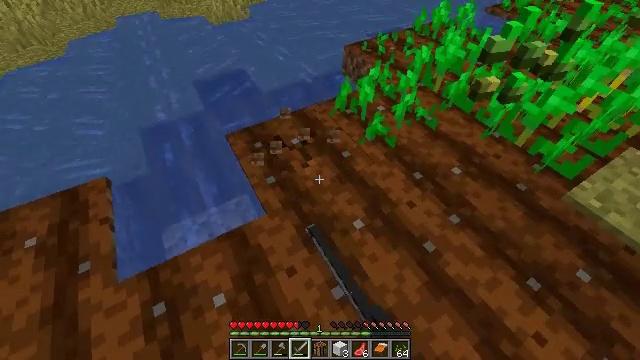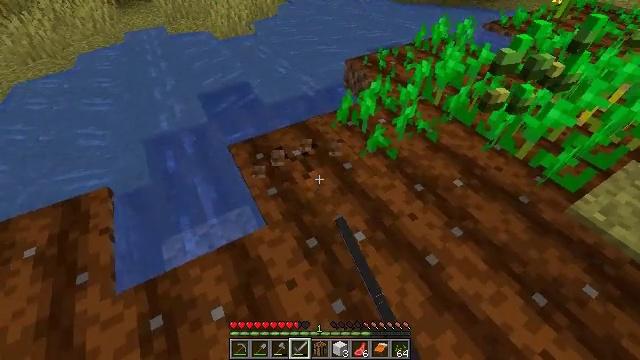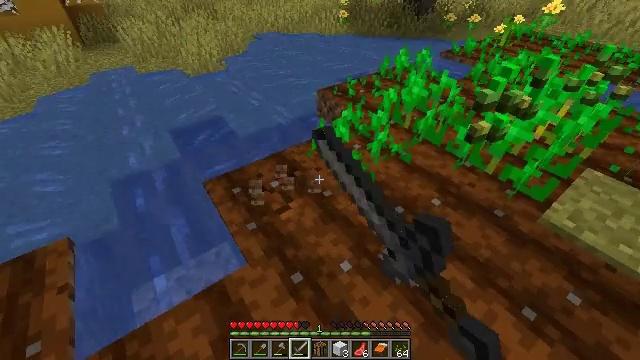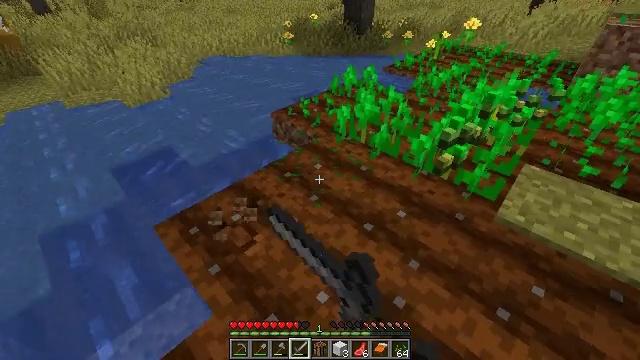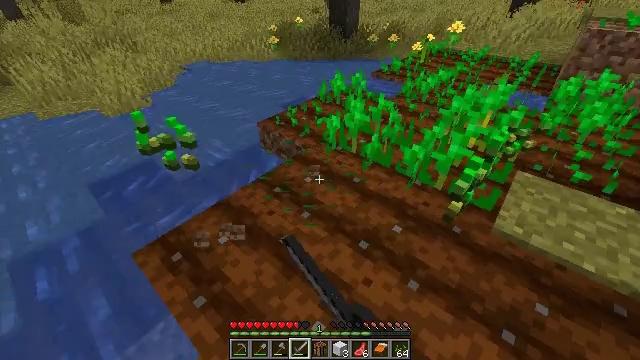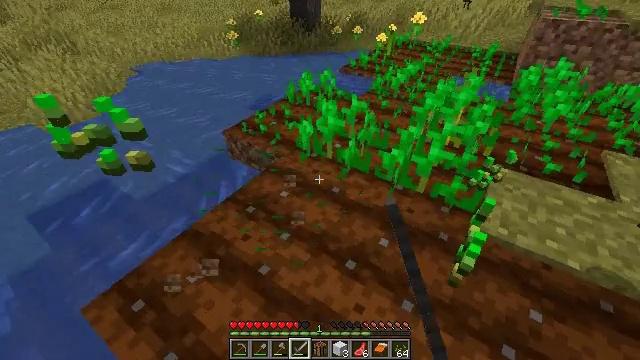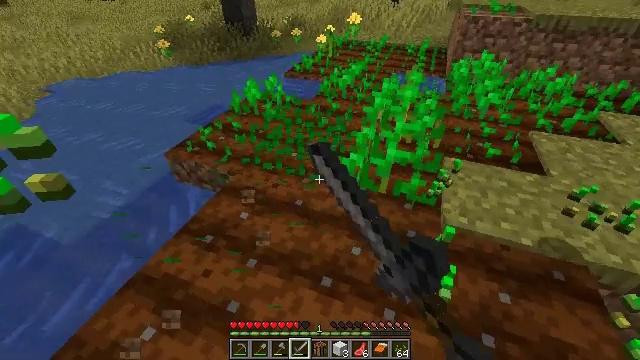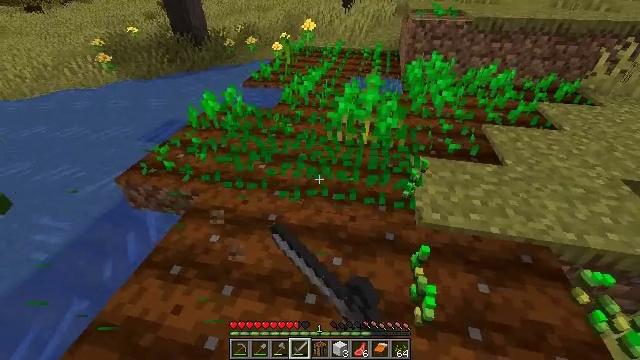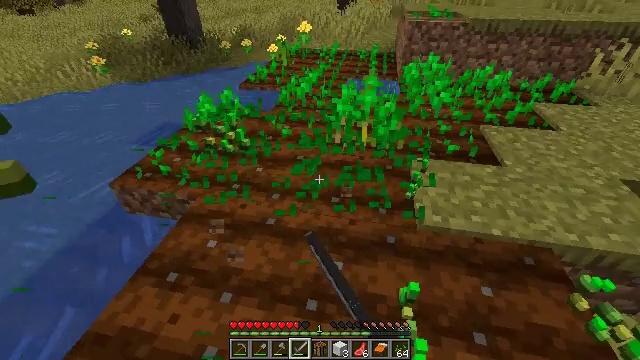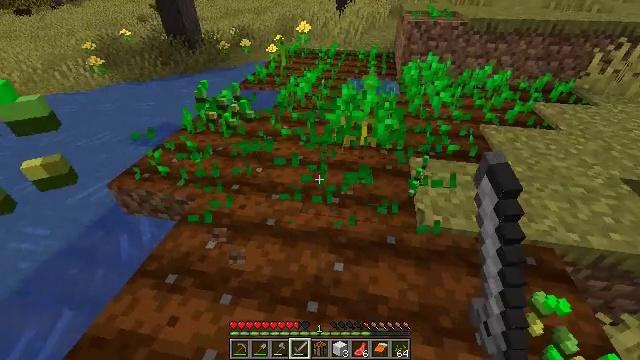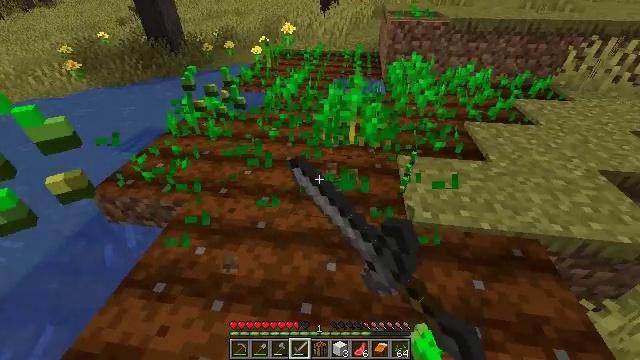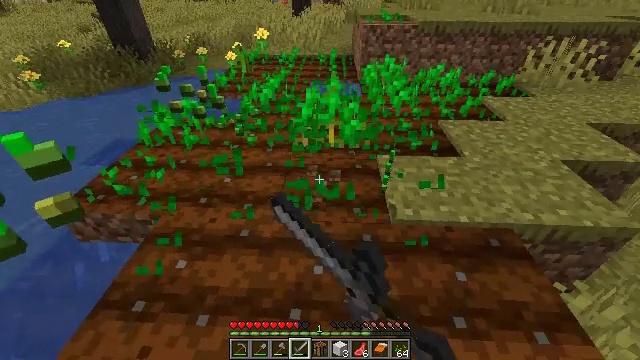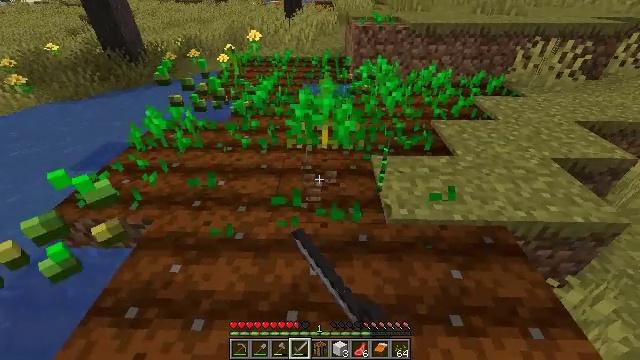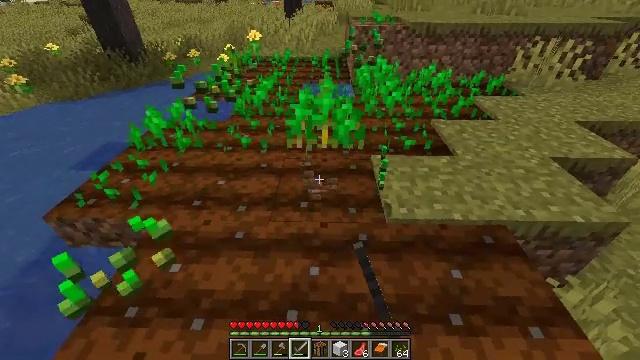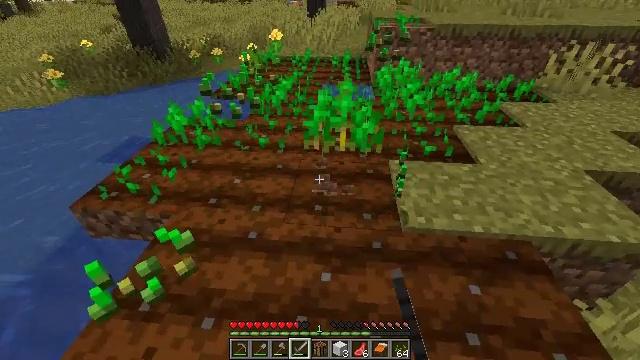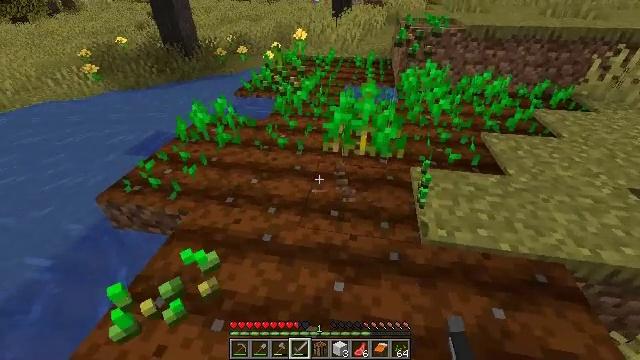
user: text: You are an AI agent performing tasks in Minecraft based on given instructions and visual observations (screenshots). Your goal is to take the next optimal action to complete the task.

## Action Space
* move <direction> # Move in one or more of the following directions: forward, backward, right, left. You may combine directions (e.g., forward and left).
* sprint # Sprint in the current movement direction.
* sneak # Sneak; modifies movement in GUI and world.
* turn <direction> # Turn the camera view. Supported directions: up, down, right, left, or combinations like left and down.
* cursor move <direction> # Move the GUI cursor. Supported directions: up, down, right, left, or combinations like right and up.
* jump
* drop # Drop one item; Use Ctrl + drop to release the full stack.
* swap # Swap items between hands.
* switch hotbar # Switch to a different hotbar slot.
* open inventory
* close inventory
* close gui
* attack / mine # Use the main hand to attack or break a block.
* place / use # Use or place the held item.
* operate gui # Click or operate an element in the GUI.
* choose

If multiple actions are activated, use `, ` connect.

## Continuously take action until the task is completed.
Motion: motion action
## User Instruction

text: Get wheat from the farmland.
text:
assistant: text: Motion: turn up, attack / mine
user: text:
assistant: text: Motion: move forward, turn right and up, attack / mine
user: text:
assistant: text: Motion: move forward, turn right and up, attack / mine
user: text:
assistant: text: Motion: move forward, turn right, attack / mine
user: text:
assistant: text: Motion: move forward, turn right and down, attack / mine
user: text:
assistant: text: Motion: turn right, attack / mine
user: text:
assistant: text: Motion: turn right and up, attack / mine
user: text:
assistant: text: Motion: attack / mine
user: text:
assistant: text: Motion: attack / mine
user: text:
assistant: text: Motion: turn right, attack / mine
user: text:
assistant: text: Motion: turn right, attack / mine
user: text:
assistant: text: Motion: turn right, attack / mine
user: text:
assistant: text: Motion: no_op
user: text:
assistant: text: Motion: move forward, turn left
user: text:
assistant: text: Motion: move forward, turn left
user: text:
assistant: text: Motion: move forward and move left, turn left
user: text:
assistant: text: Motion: move forward and move left
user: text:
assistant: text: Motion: move forward and move left
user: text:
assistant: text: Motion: move forward and move left, turn left
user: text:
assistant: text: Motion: turn left, attack / mine
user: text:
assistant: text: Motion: turn left and down, attack / mine
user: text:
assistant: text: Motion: turn left and down, attack / mine
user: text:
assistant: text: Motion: turn left and down, attack / mine
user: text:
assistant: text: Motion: turn left and down, attack / mine
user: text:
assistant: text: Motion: turn left, attack / mine
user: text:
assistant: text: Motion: attack / mine
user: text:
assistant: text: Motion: turn right and up, attack / mine
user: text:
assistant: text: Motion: turn right and up, attack / mine
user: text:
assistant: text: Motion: turn right and up, attack / mine
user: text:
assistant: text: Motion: turn right and up, attack / mine